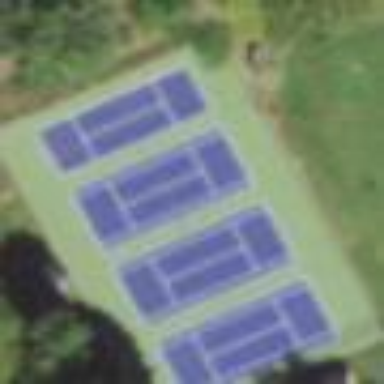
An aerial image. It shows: Tennis court on the leisure land pitch.